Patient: sex M, age 48
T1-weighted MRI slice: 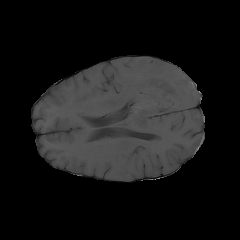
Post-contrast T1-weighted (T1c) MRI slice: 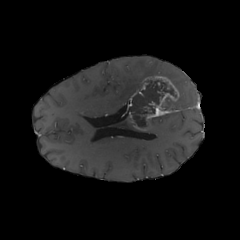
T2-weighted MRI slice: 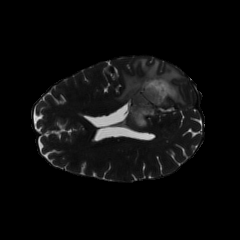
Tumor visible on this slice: yes
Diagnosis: Glioblastoma, IDH-wildtype
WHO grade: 4